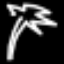
Label: palm tree